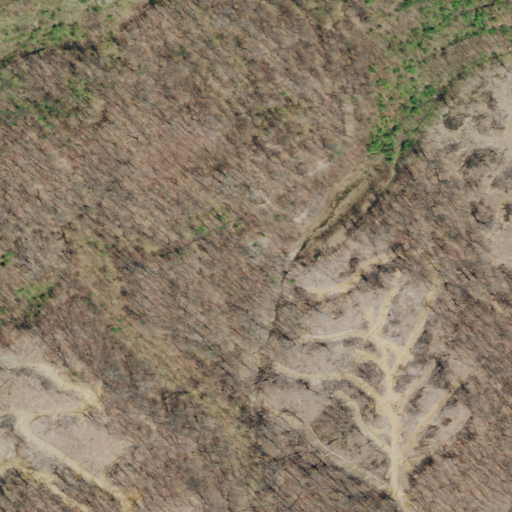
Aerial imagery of ridge(s) in Tennessee named Mingo Mountains containing deciduous forest, grassland, and shrub